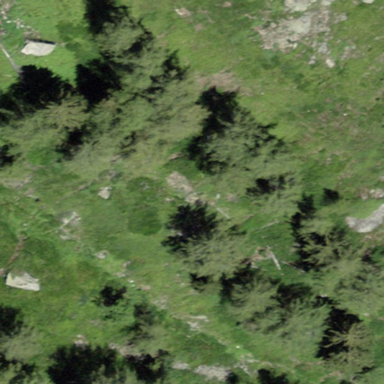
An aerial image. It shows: Forest area dominated by needle-leaved trees.